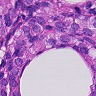
Metastatic tissue present: yes